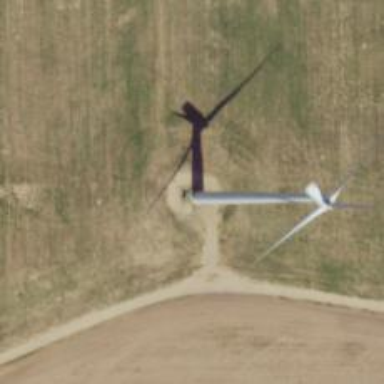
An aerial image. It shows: Wind generator with horizontal axis. The generator is wind turbine.